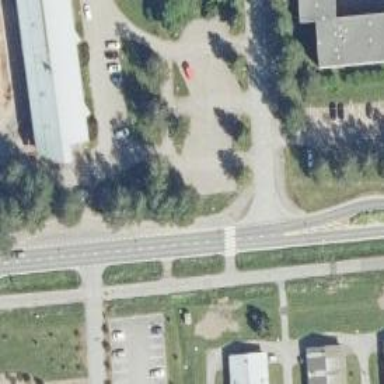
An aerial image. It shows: Uncontrolled road crossing.